Question: I'm looking to integrate this expression:

However I seem to be having problems setting up the function. As outlined in <URL> MATLAB explanation, I've defined a separate function named 'NDfx.m' which looks like this:
'''
function [ y ] = NDfx(x)
y = (1/sqrt(2*pi))*exp(-.5*x^2); % Error occurs here
end
'''
However when I call it within my main function I get an error at the commented line above. My main function looks like this:
'''
function[P] = NormalDistro(u,o2,x)
delta = x-u;
dev = abs((delta)/o2); % Normalizes the parameters entered into function
P_inner = quad(@NDfx,-dev,dev); % Integrates function NDfx from -dev to dev (error here)
P_outer = 1 - P_inner; % Calculation of outer bounds of the integral
if delta > 0
P = P_inner + (P_outer/2);
elseif delta < 0
P = P_outer/2;
elseif dev == 0
P = .5;
end
end
'''
The specific error that I get is:
> Error in ==> mpowerInputs must be a scalar and a square matrix
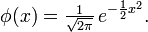
Answer: You've setup everything correctly for integration. The error is in the definition of the function itself. When using variables for function that will be integrated, a "." (period) must precede operators like '^' and '*' when they are applied to the variable:
'''
function [y] = NDfx(x)
y = (1/sqrt(2*pi))*exp(-.5*(x.^2));
end
'''